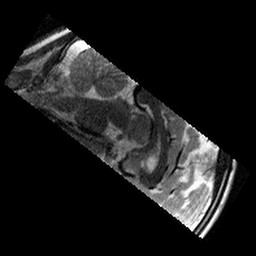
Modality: T2w
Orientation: sagittal
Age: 10
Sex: male
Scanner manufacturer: siemens
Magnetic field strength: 3 T
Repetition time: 9.23 s
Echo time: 0.067 s